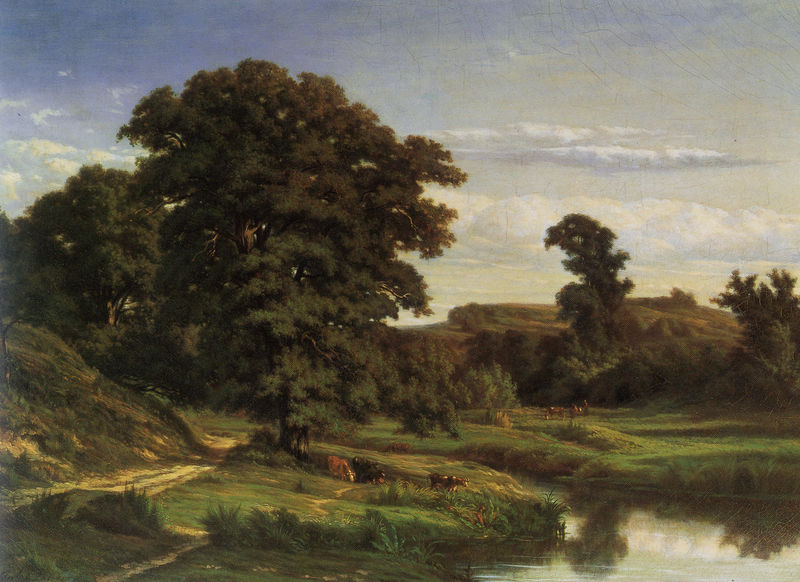
Titel: Vaches au pâturage, Kühe auf der Weide
Künstler: Jules Dupré
Standort: Paris
Institution: Privatsammlung
Schlagwörter: baum, berg, blau, blätter, gemälde, himmel, laub, schatten, wasser, weiß, wolken, bäume, fluss, grün, landschaft, ocker, sand, see, teich, ufer, äste, abend, braun, grau, hell, licht, schwarz, strasse, gras, tier, tiere, weg, wiese, wolke, beige, bach, ferne, gräser, horizont, hügel, kühe, natur, schilf, spiegelung, stamm, vieh, weide, wind, zweige, büsche, gebüsch, gewässer, pfad, sonne, sträucher, wege, wiesen, land, pflanzen, wald, landleben, pferde, weiher, sommer, biegung, abhang, feldweg, furchen, berge, hang, aue, tag, herde, kuh, rind, alm, idylle, stille, böschung, stämme, green, farn, lichteinfall, abendrot, reflexion, rinder, weiden, idyllisch, traum, frieden, kurve, rehe, sky, tree, fressen, landscape, mountains, nature, water, trees, weier, eiche, seeufer, september, büschel, wagenspuren, river, baumwipfel, wipfel, fahrspur, animals, photo, wiegen, schilff, grüm, prallhang, cows, pond, beig, steinweg, dawn, lorrain, poussin, countryside, scenery, farmland, weichzeichnen